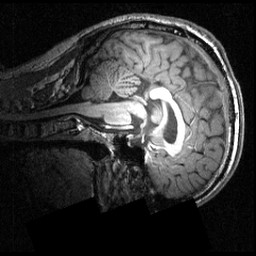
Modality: T1w
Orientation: sagittal
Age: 20
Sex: male
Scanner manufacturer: siemens
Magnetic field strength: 3.951 T
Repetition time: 1.5 s
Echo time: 0.00335 s